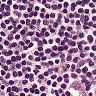
Metastatic tissue present: no